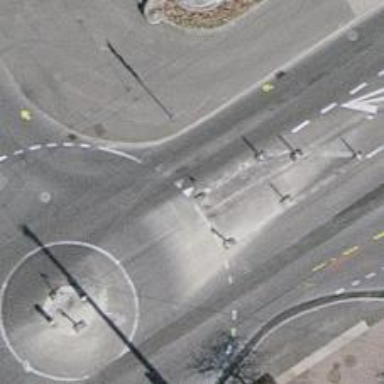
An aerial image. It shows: Primary highway with asphalt surface running through roundabout. There are trolley wires present along the road.